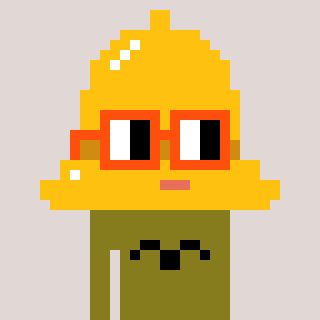
a pixel art character with square orange glasses, a bell-shaped head and a gunk-colored body on a warm background